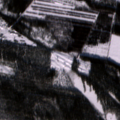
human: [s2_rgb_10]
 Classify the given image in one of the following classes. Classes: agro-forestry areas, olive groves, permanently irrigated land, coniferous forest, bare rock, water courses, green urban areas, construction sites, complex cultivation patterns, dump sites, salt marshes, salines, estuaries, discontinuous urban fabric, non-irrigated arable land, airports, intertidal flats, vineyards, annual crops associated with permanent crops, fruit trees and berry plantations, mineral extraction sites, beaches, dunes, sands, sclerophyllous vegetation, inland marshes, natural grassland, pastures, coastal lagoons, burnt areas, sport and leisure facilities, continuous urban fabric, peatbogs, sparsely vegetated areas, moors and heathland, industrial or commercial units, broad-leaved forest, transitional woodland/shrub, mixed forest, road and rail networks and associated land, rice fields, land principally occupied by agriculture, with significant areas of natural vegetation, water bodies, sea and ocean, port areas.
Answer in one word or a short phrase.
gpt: mineral extraction sites, broad-leaved forest, coniferous forest, mixed forest, transitional woodland/shrub